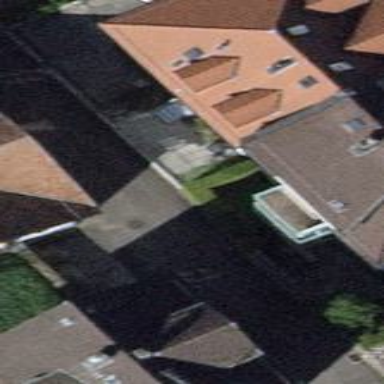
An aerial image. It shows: Detached building with quadruple saltbox roof shape.